Question: I am encountering a strange axis text alignment problem, as can be seen in the graphic below (you might need to zoom in on the image to see the problem):

As you can see, the x-axis text is drawn far below the ticks, the y-axis text is far to the left of the ticks, and the ticks themselves are all over the place... What might be causing this behavior, and (perhaps more importantly) what can be done to avoid this? Code included below, as well as massive dput().
'''
ZP6 <- ggplot(TestData,
aes(x = Mean, y = Value))
ZP6 <- ZP6 + geom_point()
ZP6 <- ZP6 + geom_errorbarh(aes(x = Mean, xmin = Mean - ZMult * SE,
xmax = Mean + ZMult* SE, height = 0), size = I(1/3))
ZP6 <- ZP6 + facet_grid(Category ~ Year, scales = "free", space = "free")
ZP6 <- ZP6 + scale_x_continuous("Principal Evaluative Dimension", breaks = c(-1, 0, 1)/2)
ZP6 <- ZP6 + scale_y_discrete(name = "")
ZP6 <- ZP6 + opts(title = "Mean Ideology by Characteristic")
print(ZP6)
'''
dput() of TestData can be found <URL>.
Thanks in advance for your help!
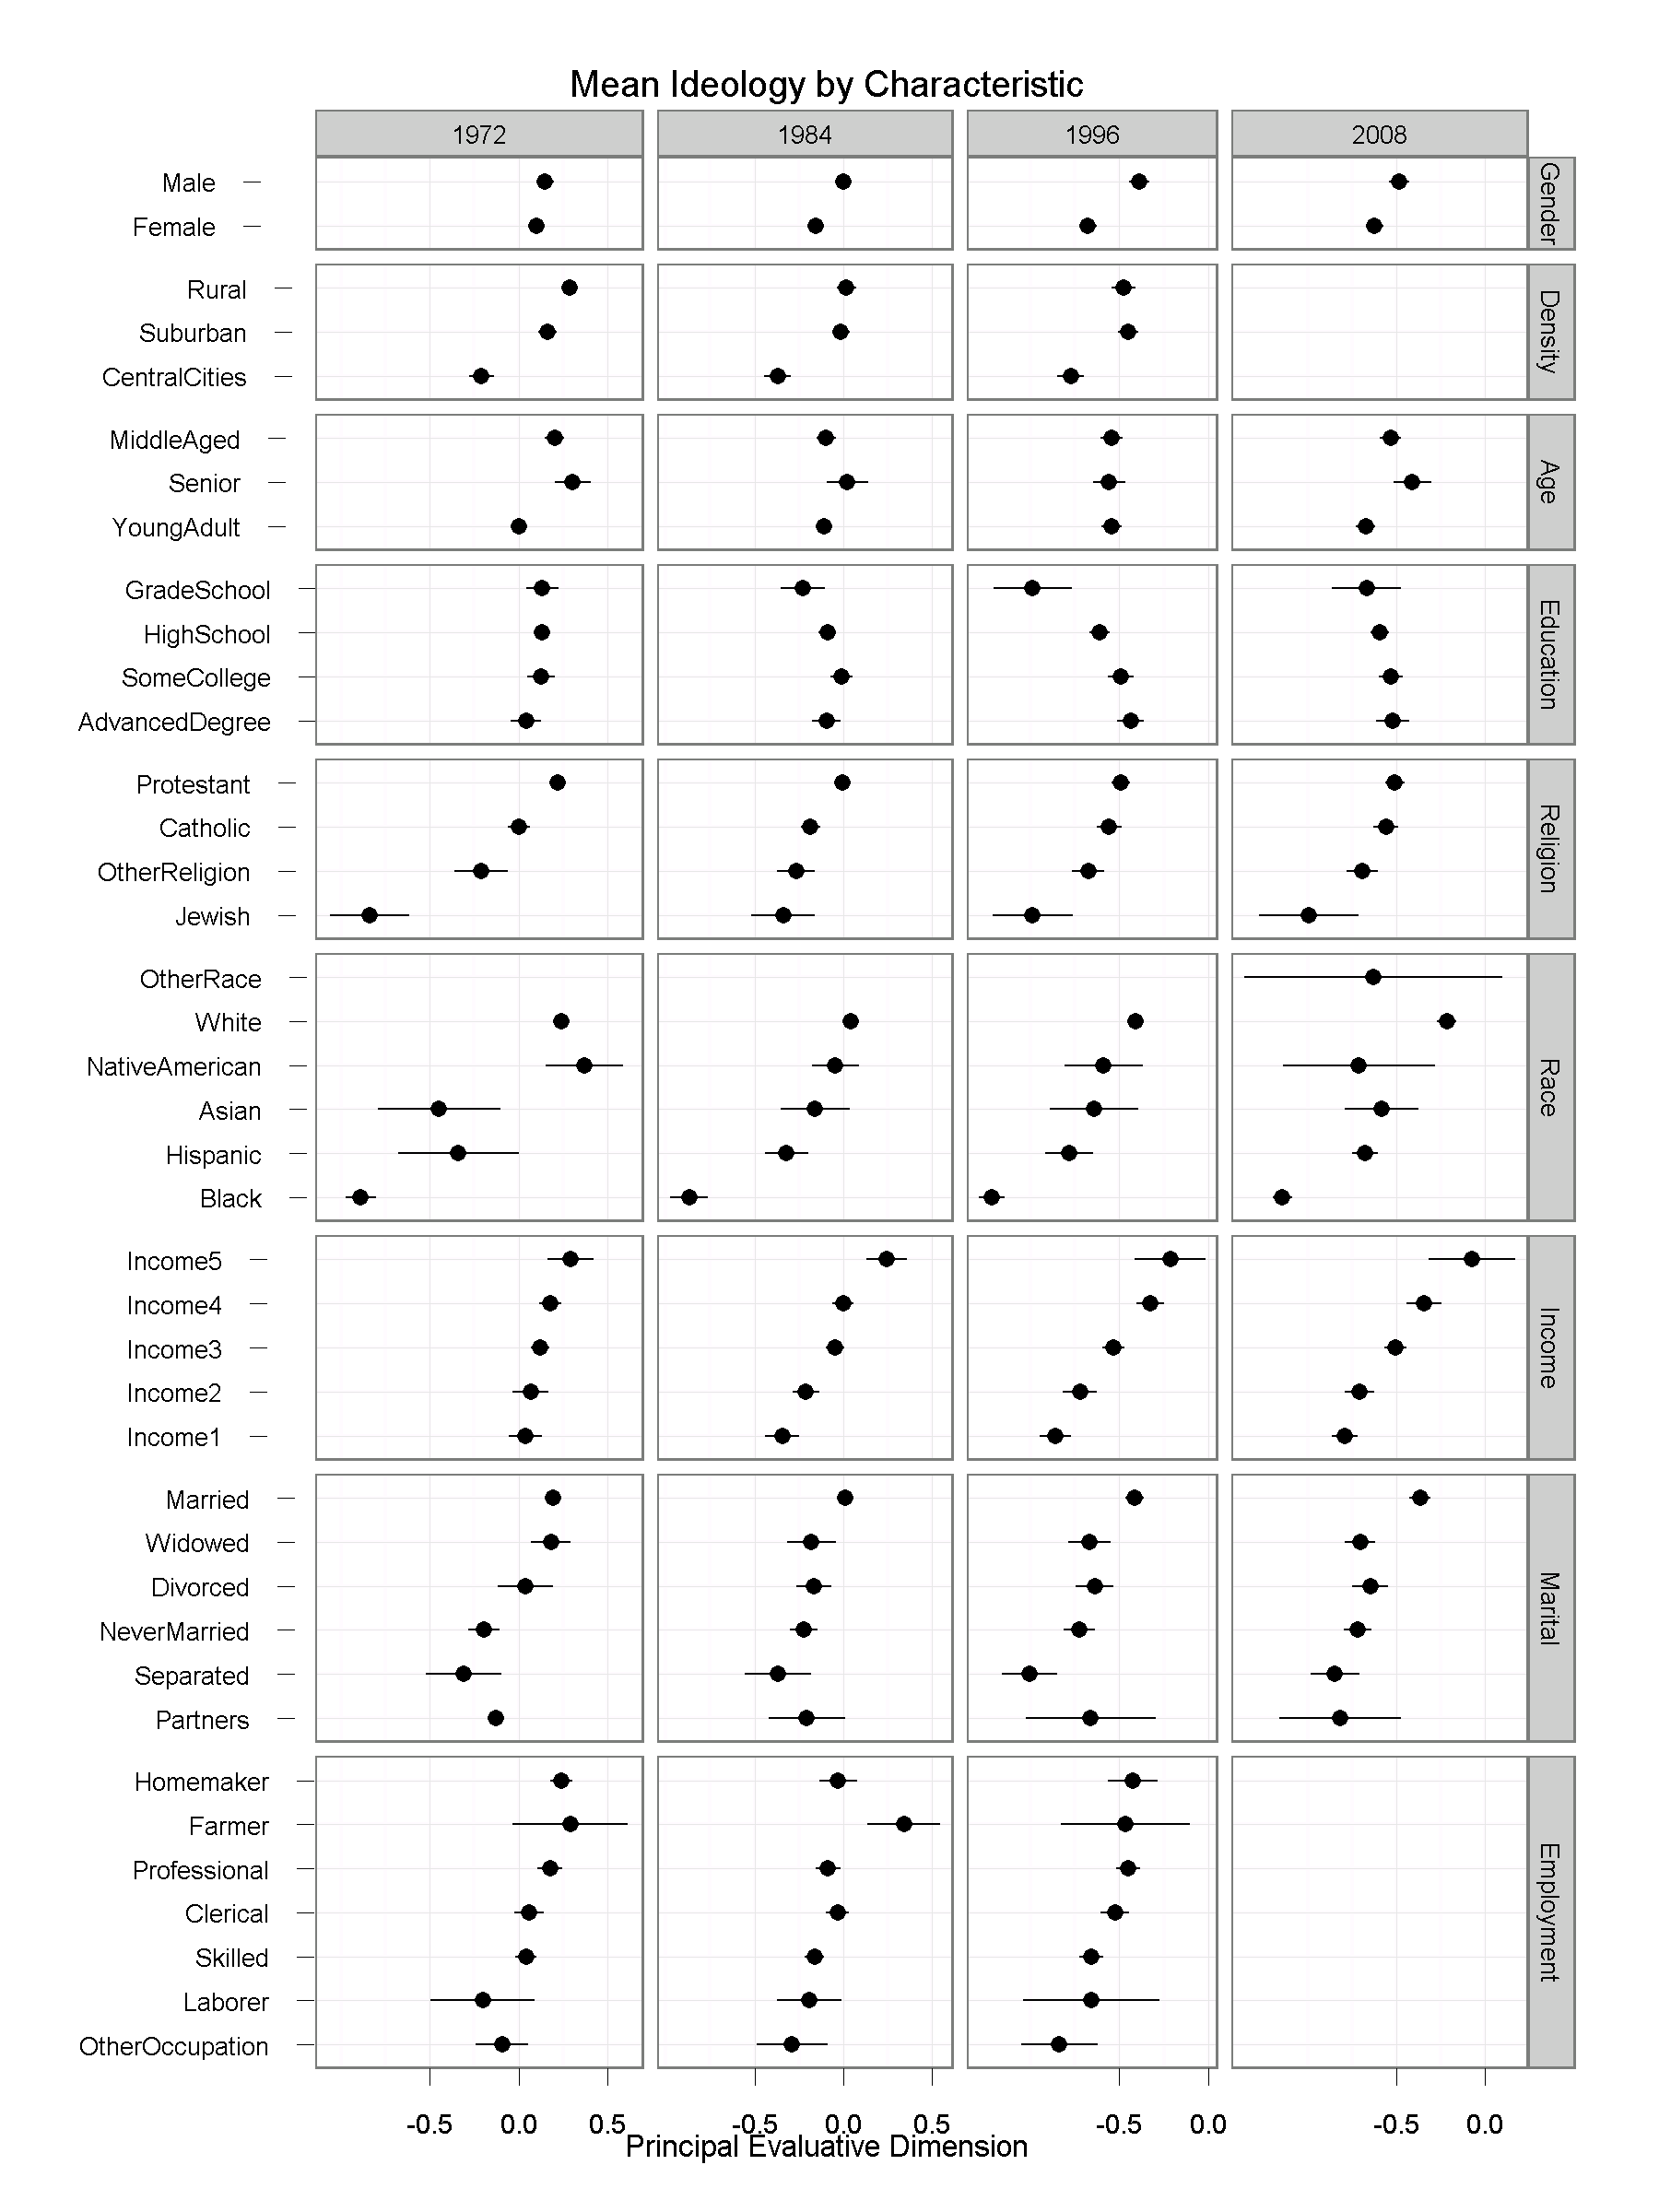
Answer: As I mentioned in my comment above, this behavior is a <URL>.